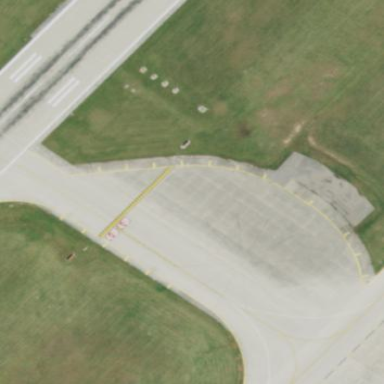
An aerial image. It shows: Apron at the airport.